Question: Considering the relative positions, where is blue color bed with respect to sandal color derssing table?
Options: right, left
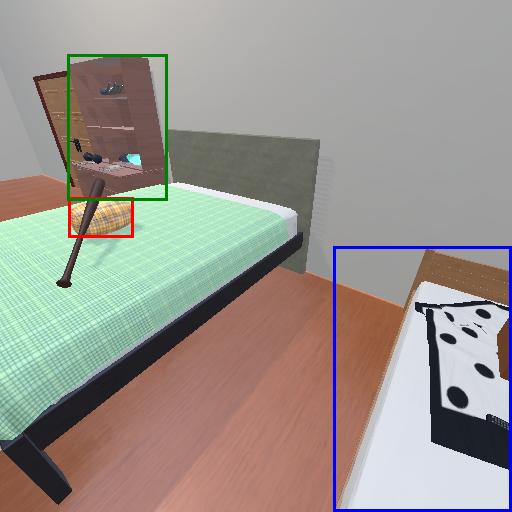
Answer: right